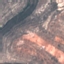
Land use / land cover class: HerbaceousVegetation